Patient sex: M
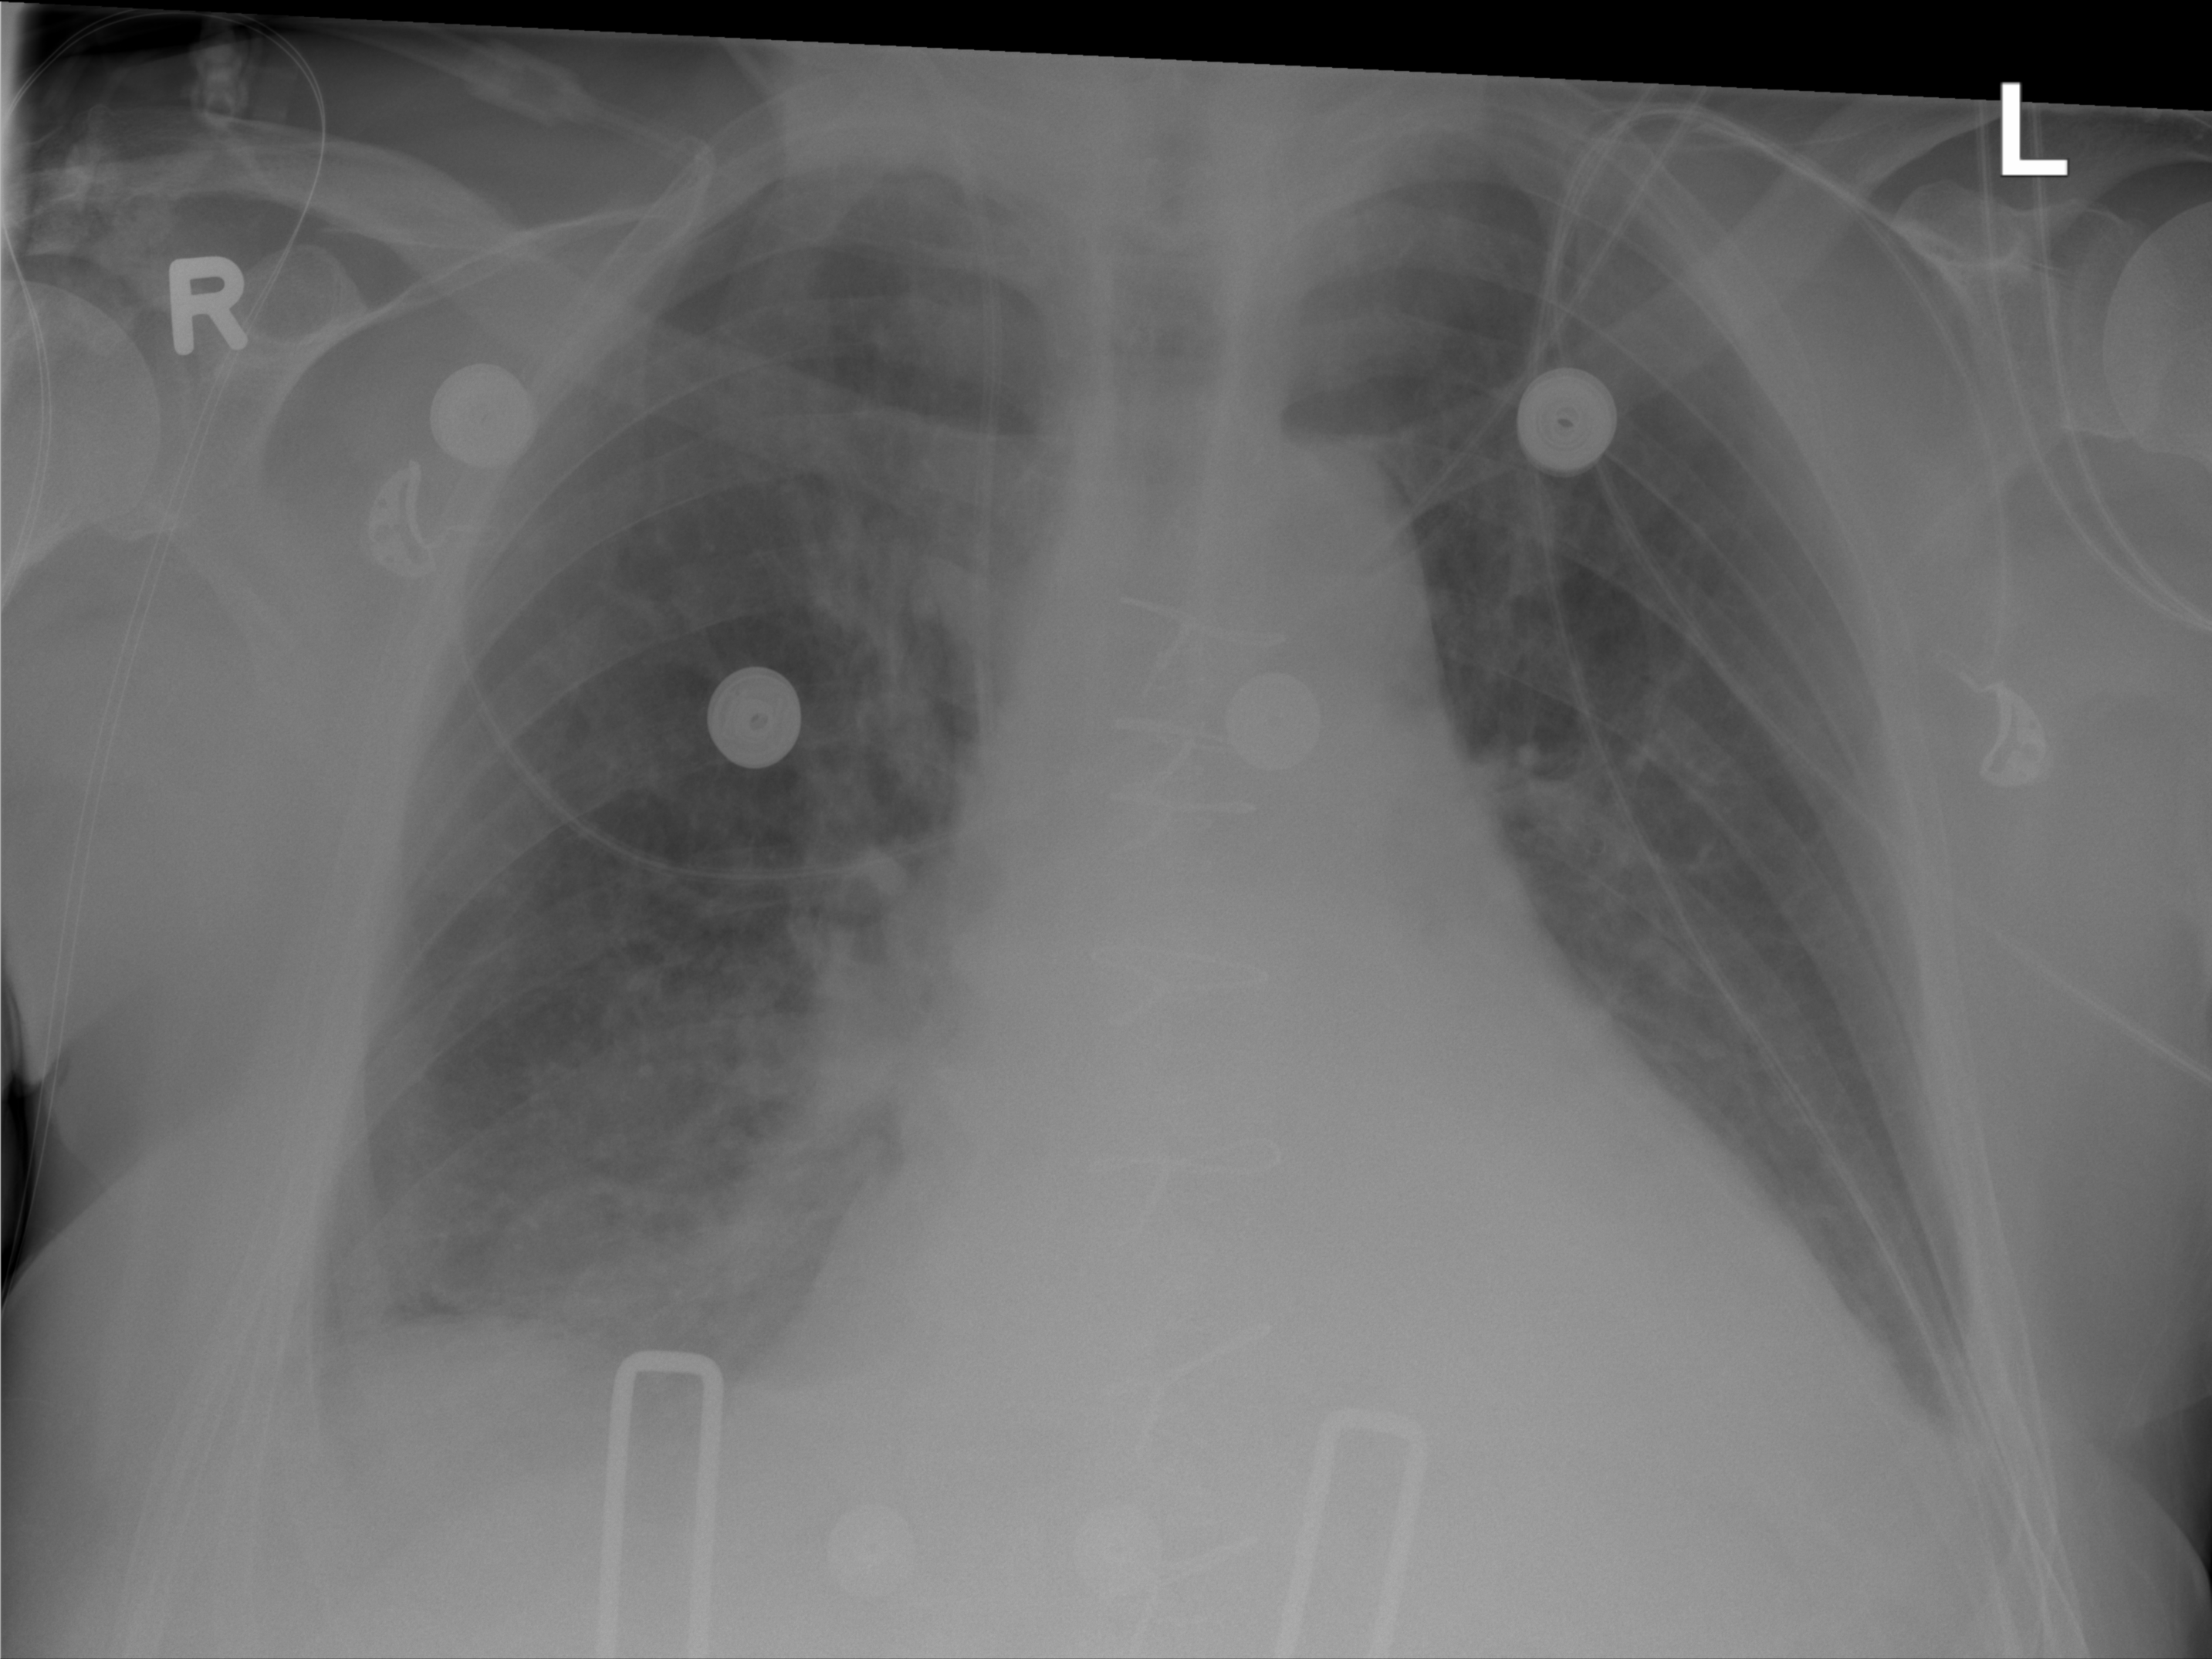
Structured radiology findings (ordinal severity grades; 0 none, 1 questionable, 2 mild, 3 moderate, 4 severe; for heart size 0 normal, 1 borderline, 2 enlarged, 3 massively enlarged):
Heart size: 2
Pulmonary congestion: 1
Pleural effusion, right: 1
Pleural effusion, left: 1
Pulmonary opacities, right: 1
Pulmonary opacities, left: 0
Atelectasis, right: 2
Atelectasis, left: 0